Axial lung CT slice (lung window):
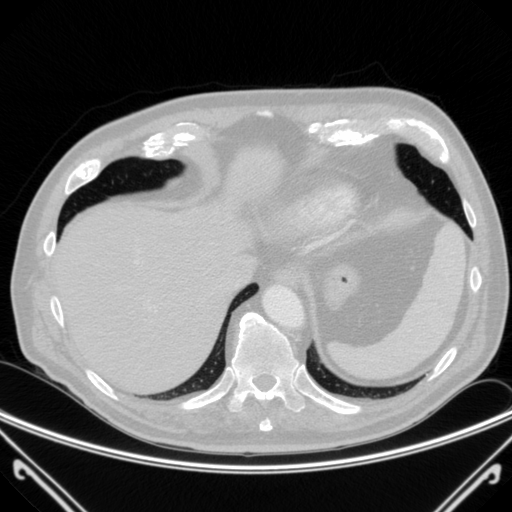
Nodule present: no